Question: i have a advanced question which is related to remoting dlls in MEMORY. i have wcf service that take Dlls(Starter.DLL entryType) Also there is a Process dll which is referenced to wpf application . i have some steps:
1) wcf takes Dlls (add to stream memory..)
2) Process dll read from wcf
3) Process dll adds dll to currentdomain
'''
foreach (byte[] binary in deCompressBinaries)
{
AppDomain.CurrentDomain.Load(binary);
}
'''
4) wpf accesses Process' CreateApplication method
'''
this._btnStartApp.Click += (s, args) =>
{
Process appMngr = new Process ();
appMngr.CreateApplication();
};
'''
CreateApplication method :
'''
object obj = appLoader.CreateInstance(appLoader.EntryType);
MethodInfo minfo = obj.GetType().GetMethod("Execute", BindingFlags.Instance | BindingFlags.Public | BindingFlags.CreateInstance);
'''
but i can not see Execute method in getMethos result, if QuickWatching,How to run Execute method in another currentdomain ? this Dlls are adding Process Dll's currewntdomain not wpf currentdomain.

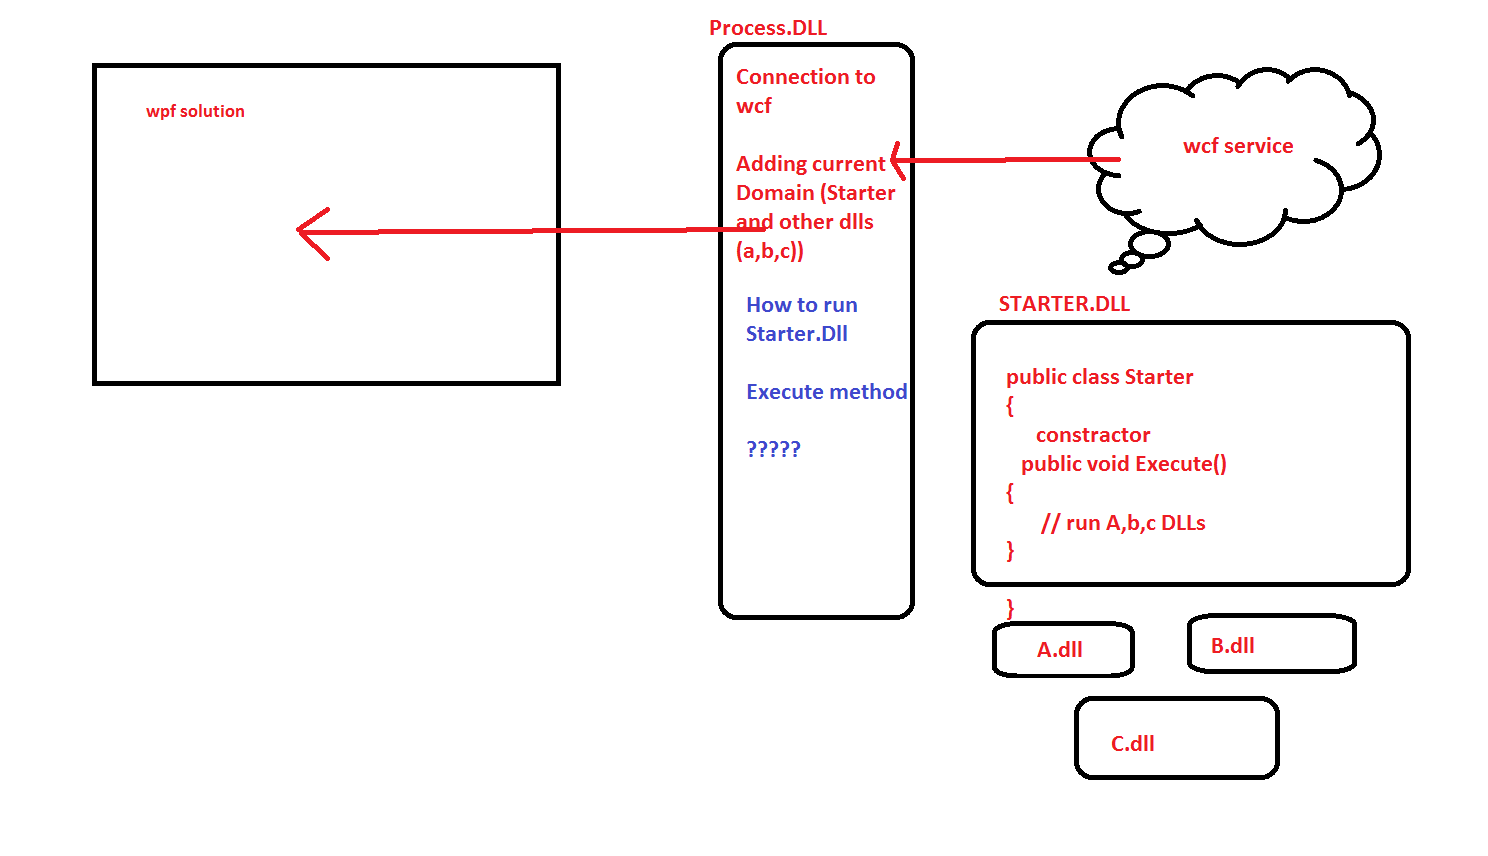
Answer: AppDomains are tricky to work with then dynamicly loading DLLs.
First; if you cannot see the method then verify you can get the type of the object. If you can see the type the object should be laoded into the current domain. Then you can itterate over the methods and inspect those to see if something is missmatched with the GetMethod call, wich could make it fail to show up. The CreateInstance flag might be the issue, I beleive that one is used for constructors.
Second; If you want things to run in a seperate appdomain (very important when you want to unload the dll later) then you have to build 3 things.
1. create a set of classes that can handle all the loading and execution of the of the dynamic DLL.
2. create an interface that allows your main code to talk to this set of classes; this iterface cannot return any types that came from the dynamic DLL; if it does you either laod that DLL or you crash. I recall marshal by ref may be needed, but uncertain, it has been a while.
3. Attach event handlers to your main Appdomain that notify you when you load a DLL into that appdomain. This will be how you can debug if you are inadvertidly loading the DLL into your current AppDomain. http://msdn.microsoft.com/library/system.appdomain.assemblyload.aspx
Now you can create a new Appdomain, call your loading code in there and get results trough the interface. If you can complete the call and you had no load events trigered you got it working. you can dispaose of the AppDomain when you are done and the loaded DLL goes along with it.
Good luck, this was tricky to figure out and get working correctly.